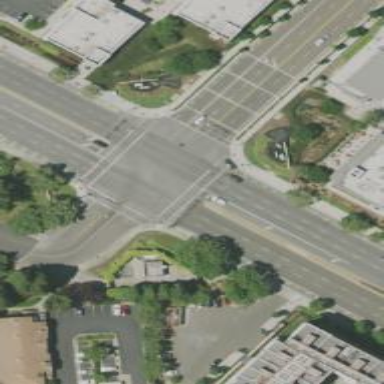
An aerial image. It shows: Solid stop line on the road.